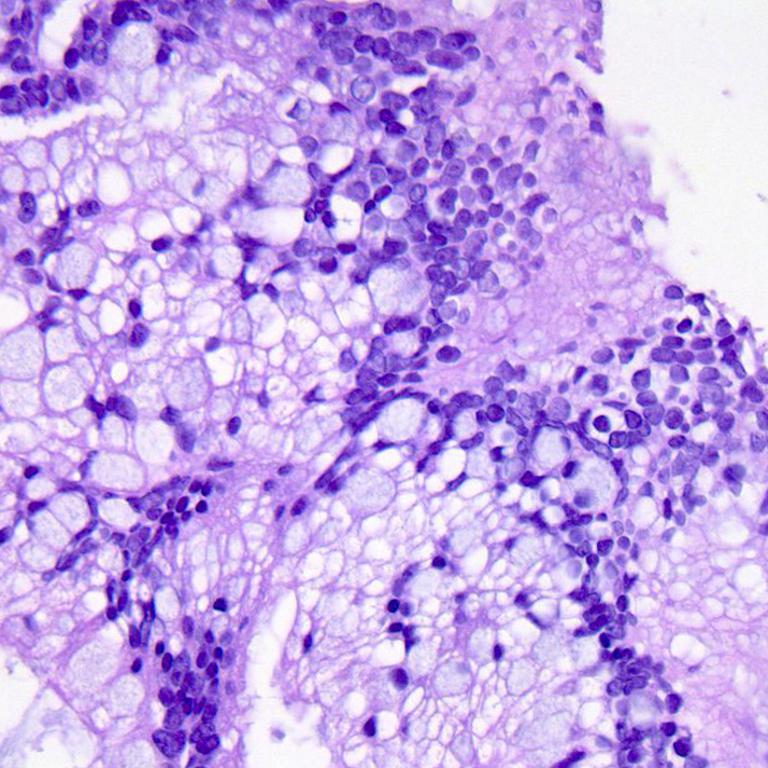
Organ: colon
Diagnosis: adenocarcinomas